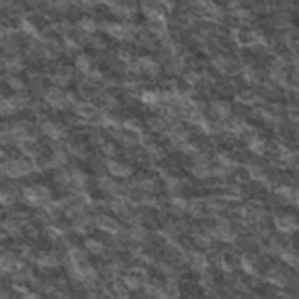
Label: frost